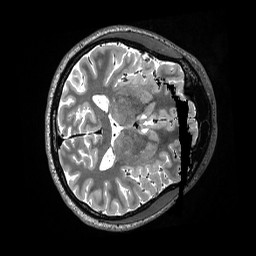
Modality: T2w
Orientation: axial
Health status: healthy
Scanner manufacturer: siemens
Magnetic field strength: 3 T
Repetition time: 3.2 s
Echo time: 0.563 s